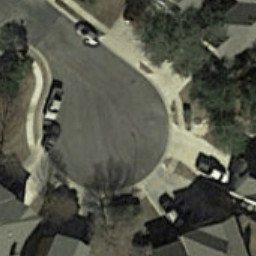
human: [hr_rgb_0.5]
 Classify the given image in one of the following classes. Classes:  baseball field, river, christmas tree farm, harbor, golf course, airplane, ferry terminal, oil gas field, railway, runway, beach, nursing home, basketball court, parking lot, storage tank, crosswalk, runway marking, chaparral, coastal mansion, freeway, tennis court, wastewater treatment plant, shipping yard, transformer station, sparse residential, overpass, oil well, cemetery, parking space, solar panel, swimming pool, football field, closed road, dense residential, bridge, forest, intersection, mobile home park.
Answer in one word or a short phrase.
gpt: closed road